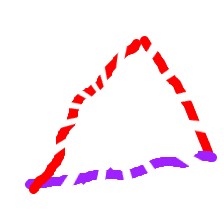
Shape: triangle